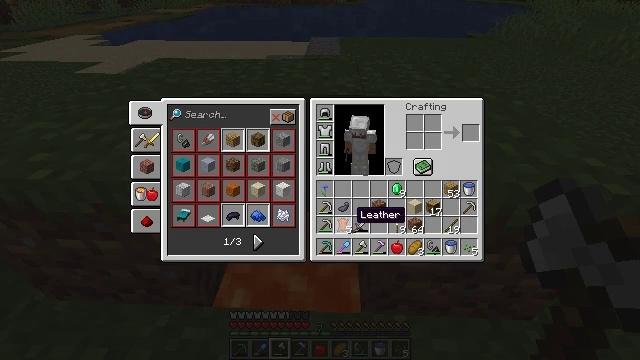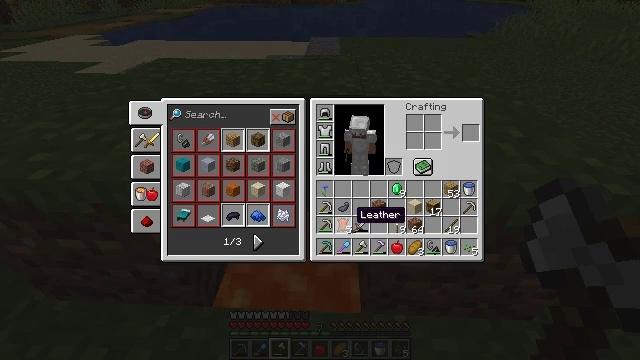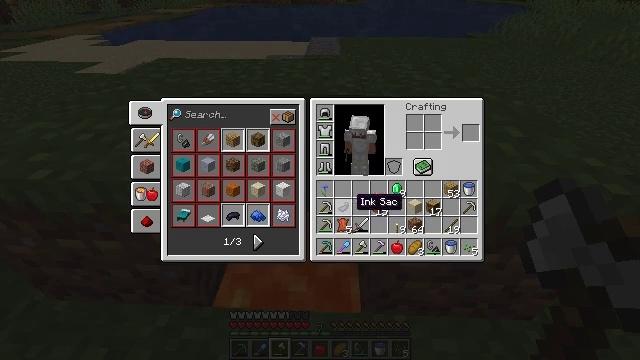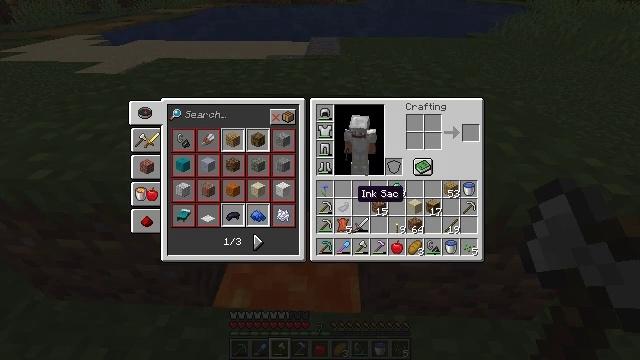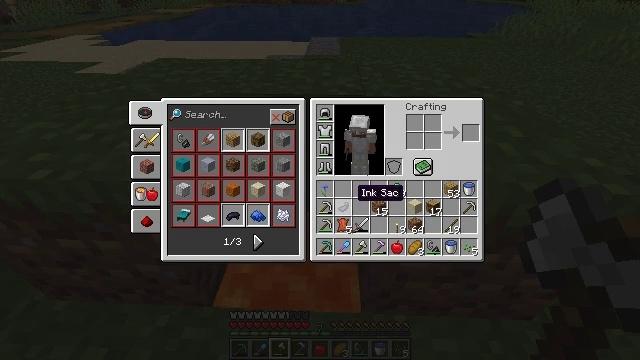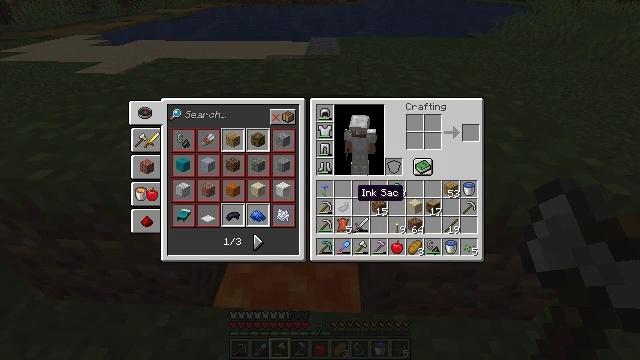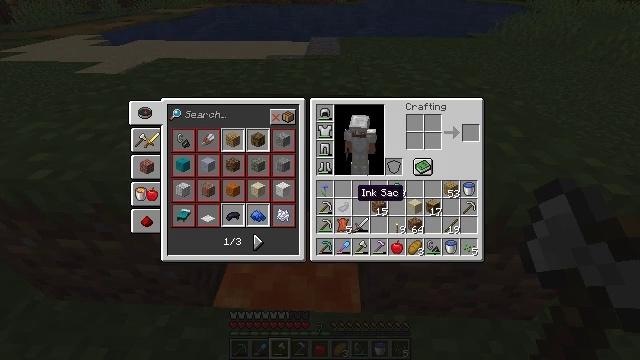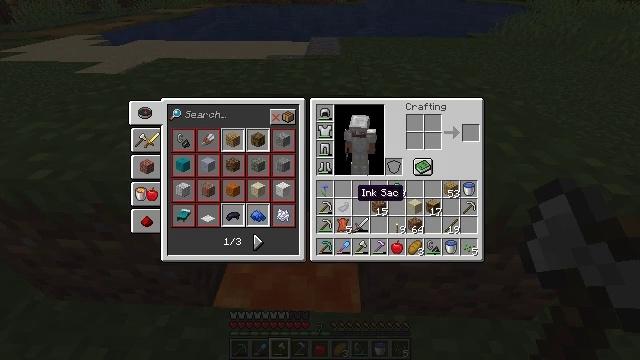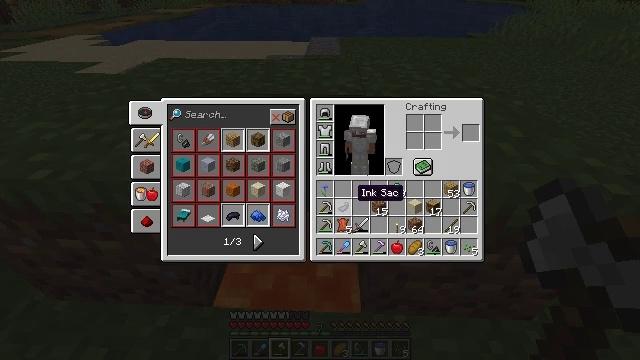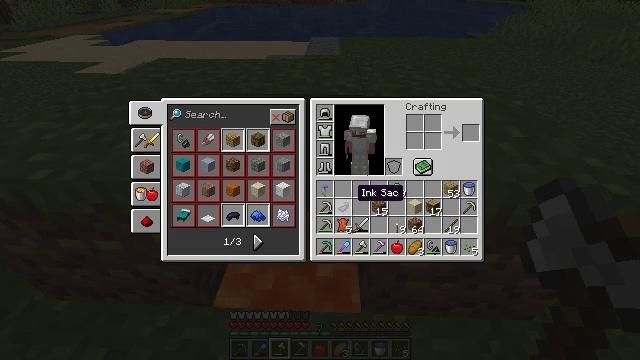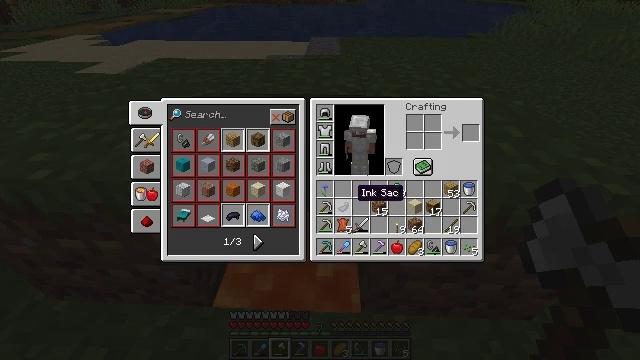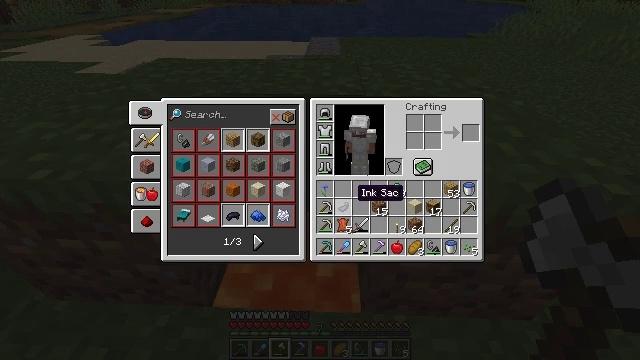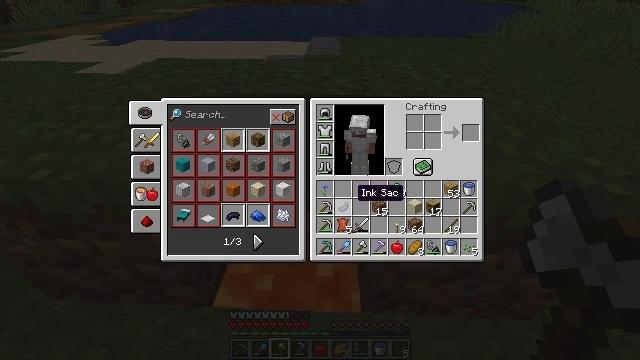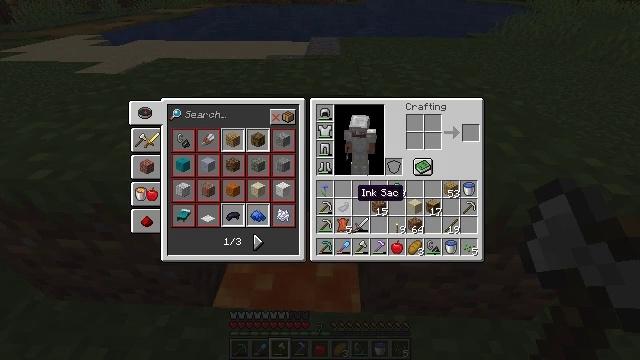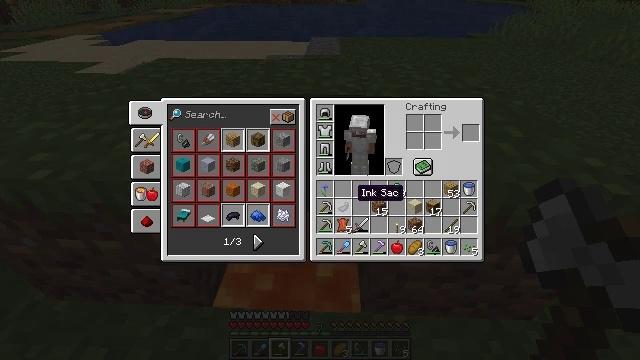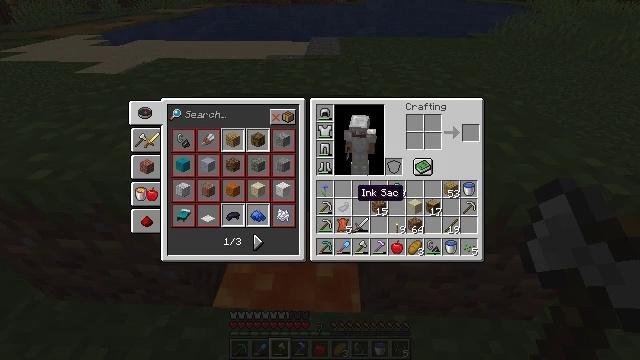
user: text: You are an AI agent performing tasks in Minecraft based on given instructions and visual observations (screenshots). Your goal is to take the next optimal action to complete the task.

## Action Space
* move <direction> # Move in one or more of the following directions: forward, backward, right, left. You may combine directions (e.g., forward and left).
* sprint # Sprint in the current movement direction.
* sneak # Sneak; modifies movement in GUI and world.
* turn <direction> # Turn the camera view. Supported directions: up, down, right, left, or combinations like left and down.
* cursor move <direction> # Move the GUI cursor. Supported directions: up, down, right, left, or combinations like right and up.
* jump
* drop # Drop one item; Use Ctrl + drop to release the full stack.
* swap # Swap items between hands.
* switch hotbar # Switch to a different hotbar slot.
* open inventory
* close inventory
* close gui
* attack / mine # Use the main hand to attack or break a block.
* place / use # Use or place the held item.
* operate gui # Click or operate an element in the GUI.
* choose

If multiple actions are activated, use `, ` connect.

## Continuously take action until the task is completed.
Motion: motion action
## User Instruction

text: Drop a cornflower.
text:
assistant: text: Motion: no_op
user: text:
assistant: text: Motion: cursor move up
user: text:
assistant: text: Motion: cursor move up
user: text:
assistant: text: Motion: no_op
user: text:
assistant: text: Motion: no_op
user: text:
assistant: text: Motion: no_op
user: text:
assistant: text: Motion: no_op
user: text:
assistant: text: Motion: no_op
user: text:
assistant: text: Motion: no_op
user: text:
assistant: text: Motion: no_op
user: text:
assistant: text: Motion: no_op
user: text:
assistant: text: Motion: no_op
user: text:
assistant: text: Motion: no_op
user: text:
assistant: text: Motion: no_op
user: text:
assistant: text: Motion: no_op
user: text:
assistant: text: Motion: no_op
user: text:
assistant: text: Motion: no_op
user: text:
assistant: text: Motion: no_op
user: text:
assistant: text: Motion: no_op
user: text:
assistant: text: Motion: no_op
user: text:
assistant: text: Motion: no_op
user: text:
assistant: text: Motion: operate gui
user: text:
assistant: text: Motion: operate gui
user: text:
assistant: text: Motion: operate gui
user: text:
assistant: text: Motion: cursor move right and up
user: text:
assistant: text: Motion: cursor move right and up
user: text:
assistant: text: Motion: cursor move right and up
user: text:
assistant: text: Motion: cursor move right
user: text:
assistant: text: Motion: operate gui
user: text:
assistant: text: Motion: operate gui